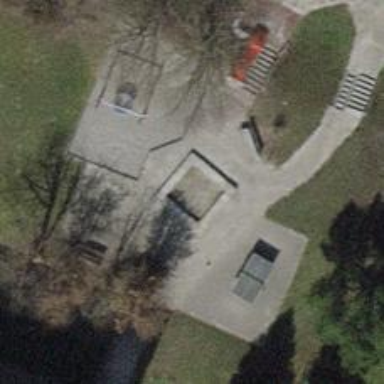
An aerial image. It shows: Sandpit at the playground.